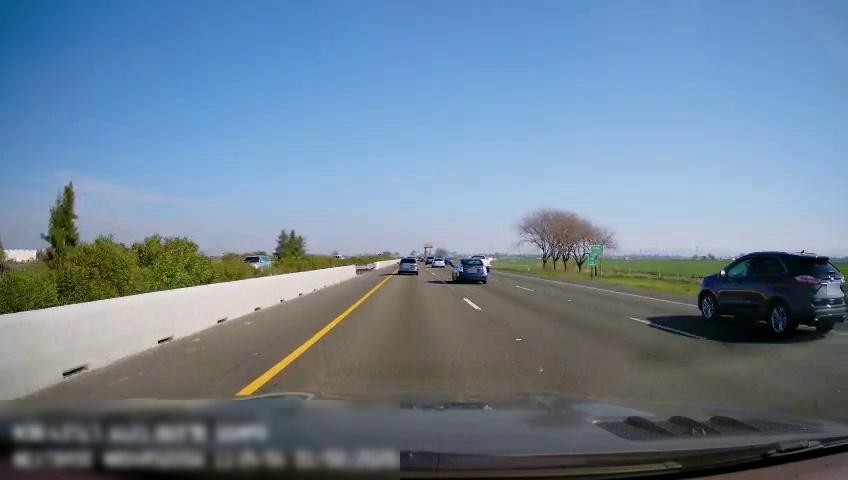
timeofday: Day
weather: Sunny
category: Drivable Space
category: Vehicles | Car
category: Vehicles | SUV
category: Vehicles | Truck
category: Vehicles | Car
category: Vehicles | Car
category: Vehicles | SUV
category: Lanes | Current Lane
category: Lanes | Current Lane
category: Lanes | Alternate Lane
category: Lanes | Alternate Lane
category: Traffic | Signs
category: Traffic | Signs